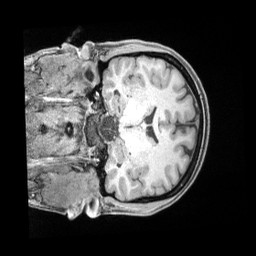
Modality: T1w
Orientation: coronal
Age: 34
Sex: female
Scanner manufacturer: siemens
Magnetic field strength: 3 T
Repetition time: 2 s
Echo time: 0.00211 s